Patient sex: M
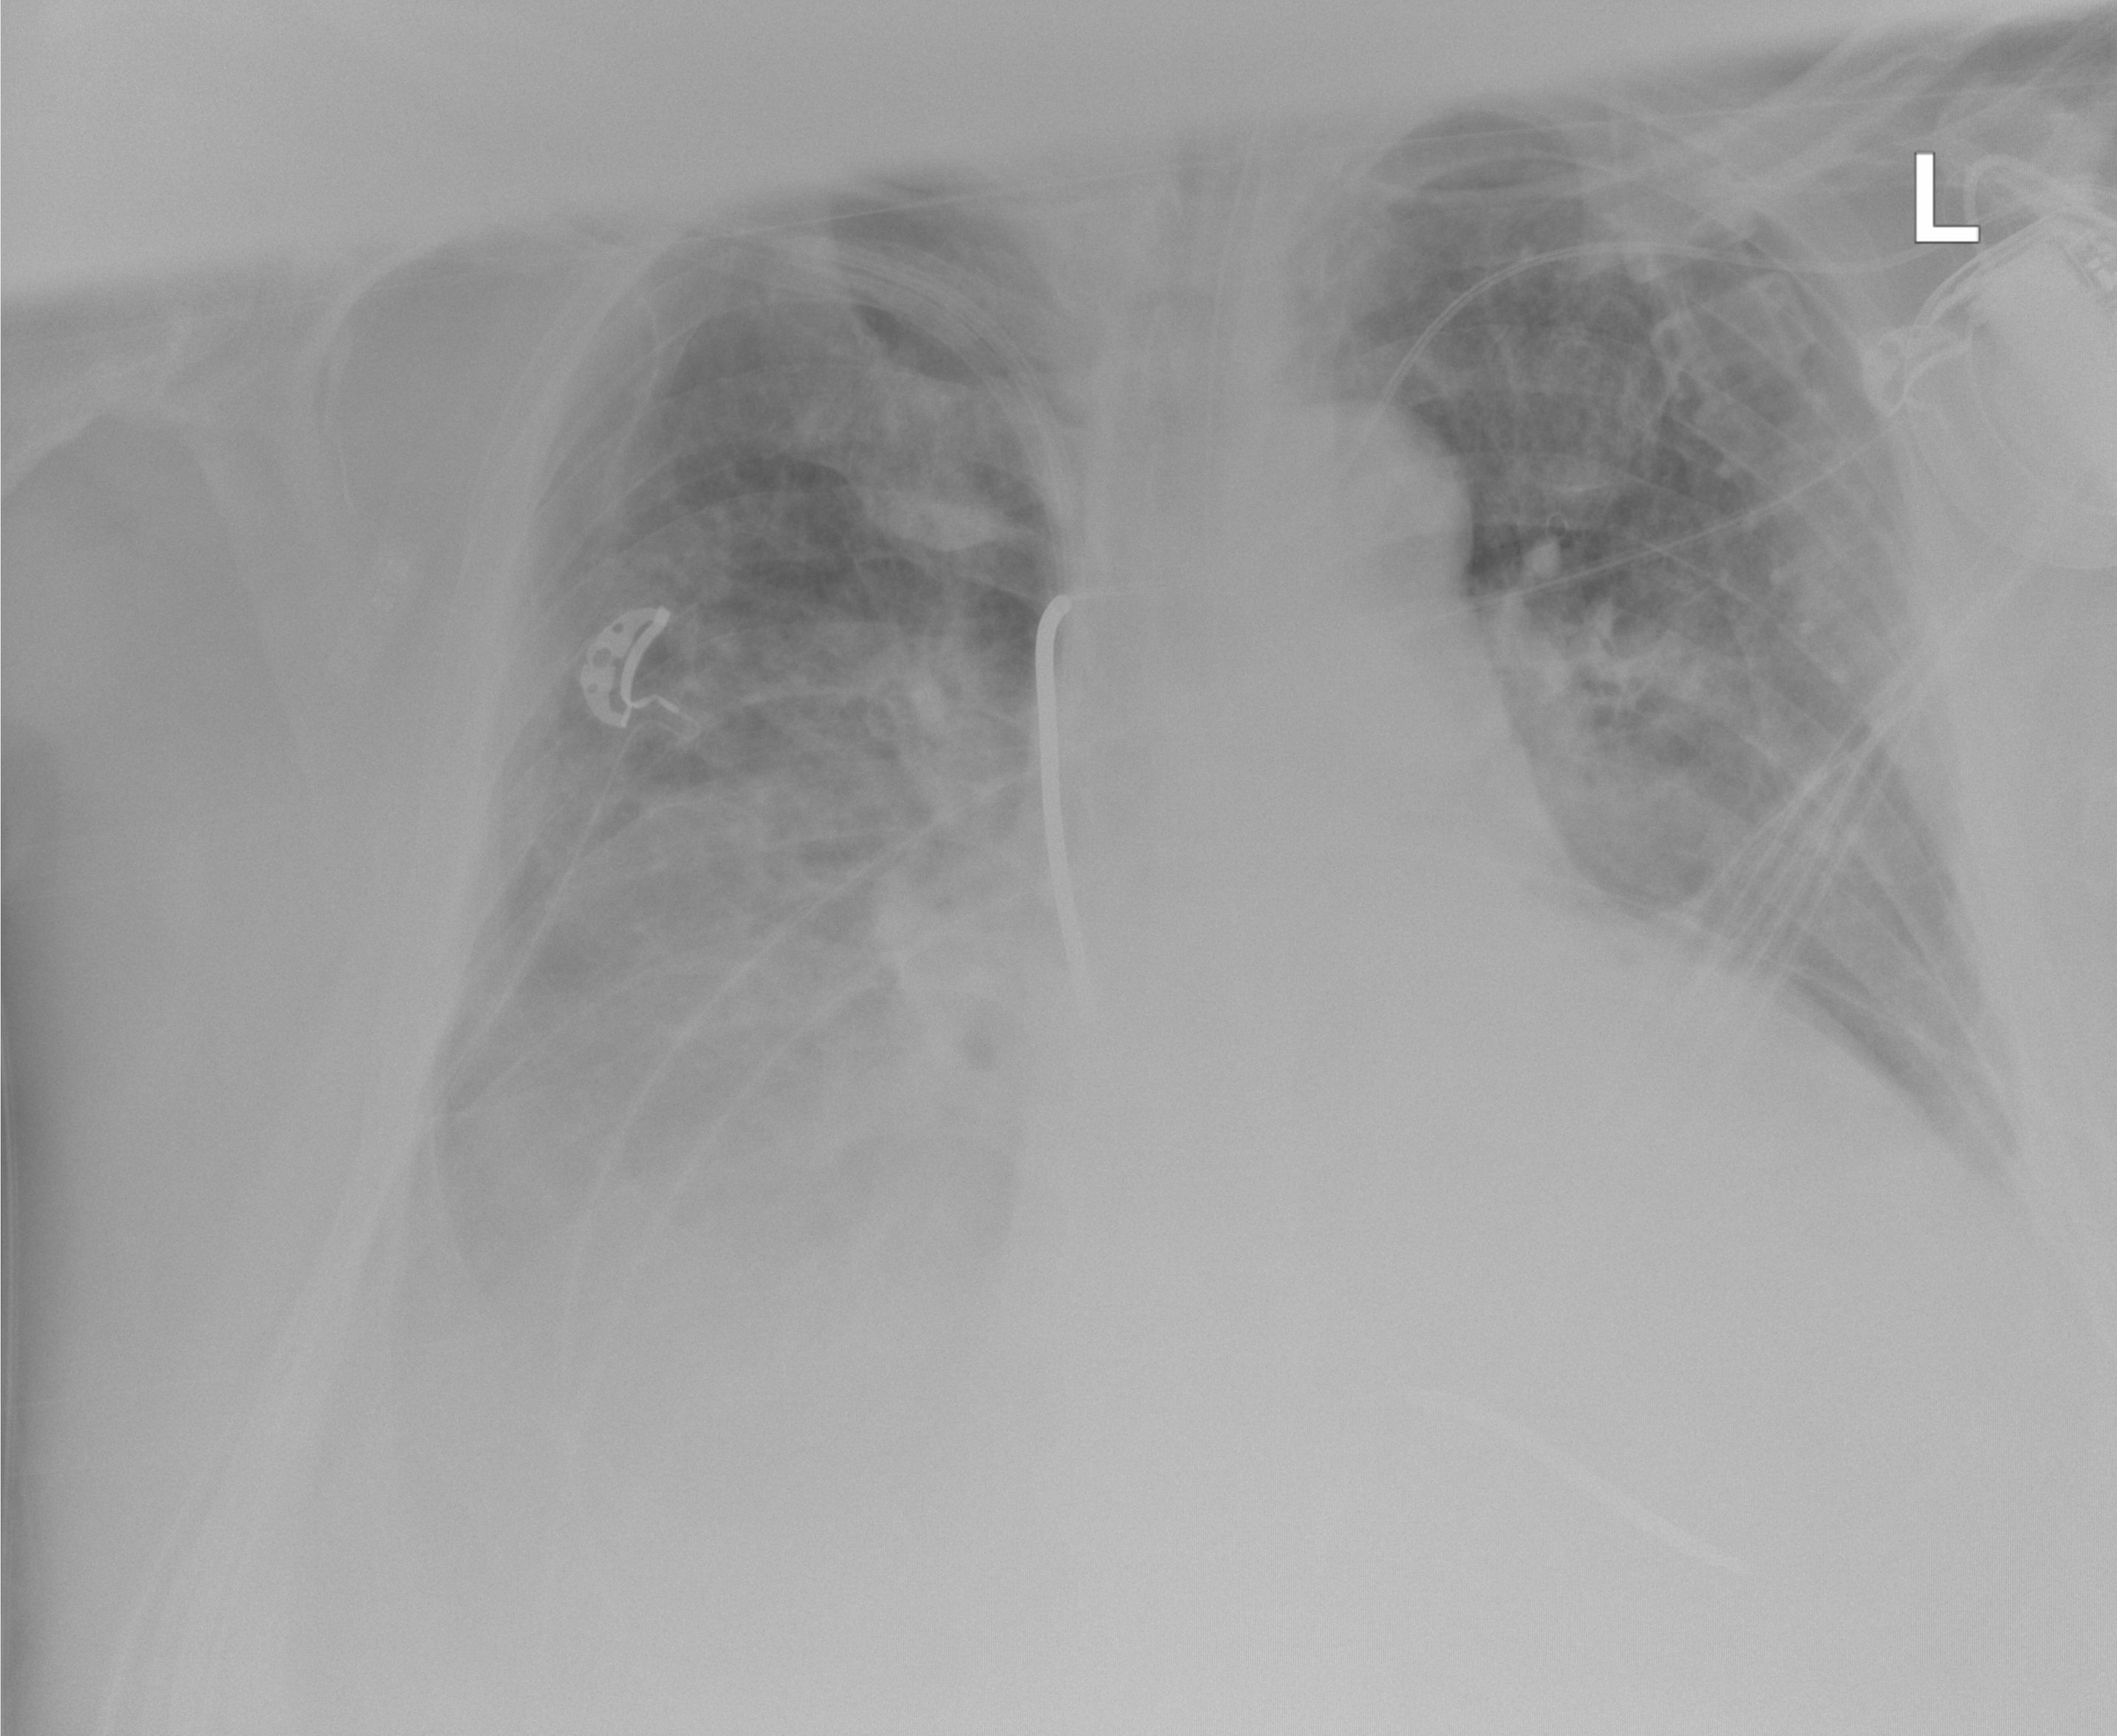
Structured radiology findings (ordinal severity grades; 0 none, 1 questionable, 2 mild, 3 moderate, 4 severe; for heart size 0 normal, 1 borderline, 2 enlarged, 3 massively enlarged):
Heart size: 2
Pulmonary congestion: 2
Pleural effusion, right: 2
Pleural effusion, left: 2
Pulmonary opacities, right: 3
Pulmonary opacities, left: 2
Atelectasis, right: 2
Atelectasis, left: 2